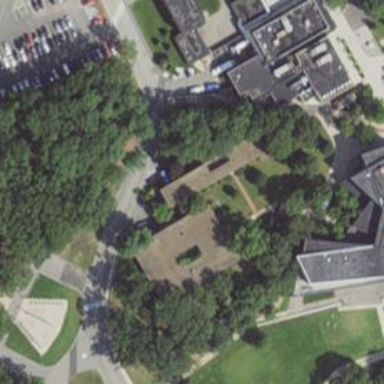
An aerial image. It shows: View of university building.